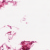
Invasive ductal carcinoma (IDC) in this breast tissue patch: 0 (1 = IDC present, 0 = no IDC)